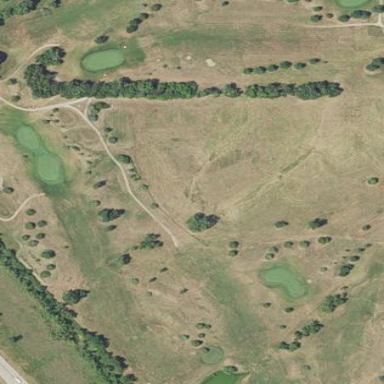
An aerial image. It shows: Golf course surrounded by greenery.